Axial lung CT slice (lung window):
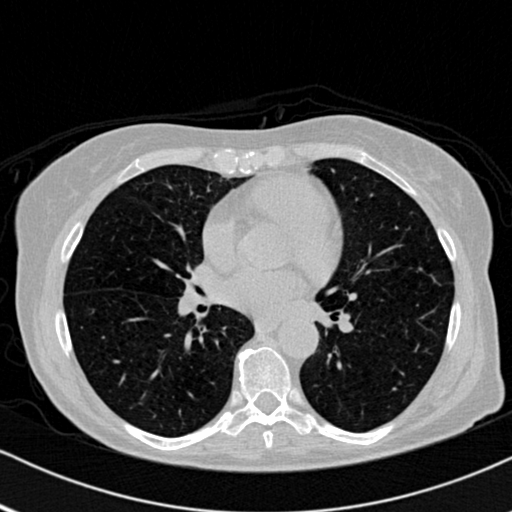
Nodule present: no